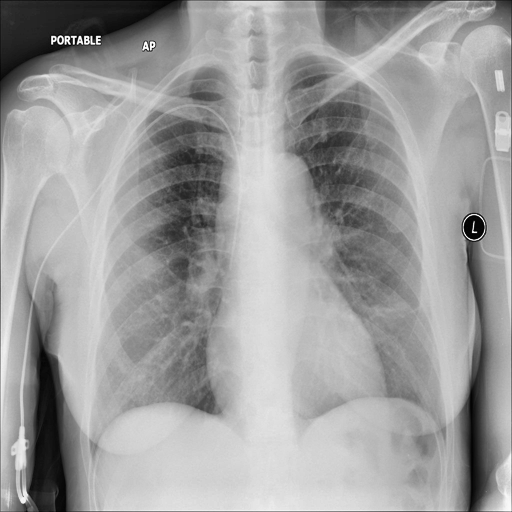
Finding: NORMAL